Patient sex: F
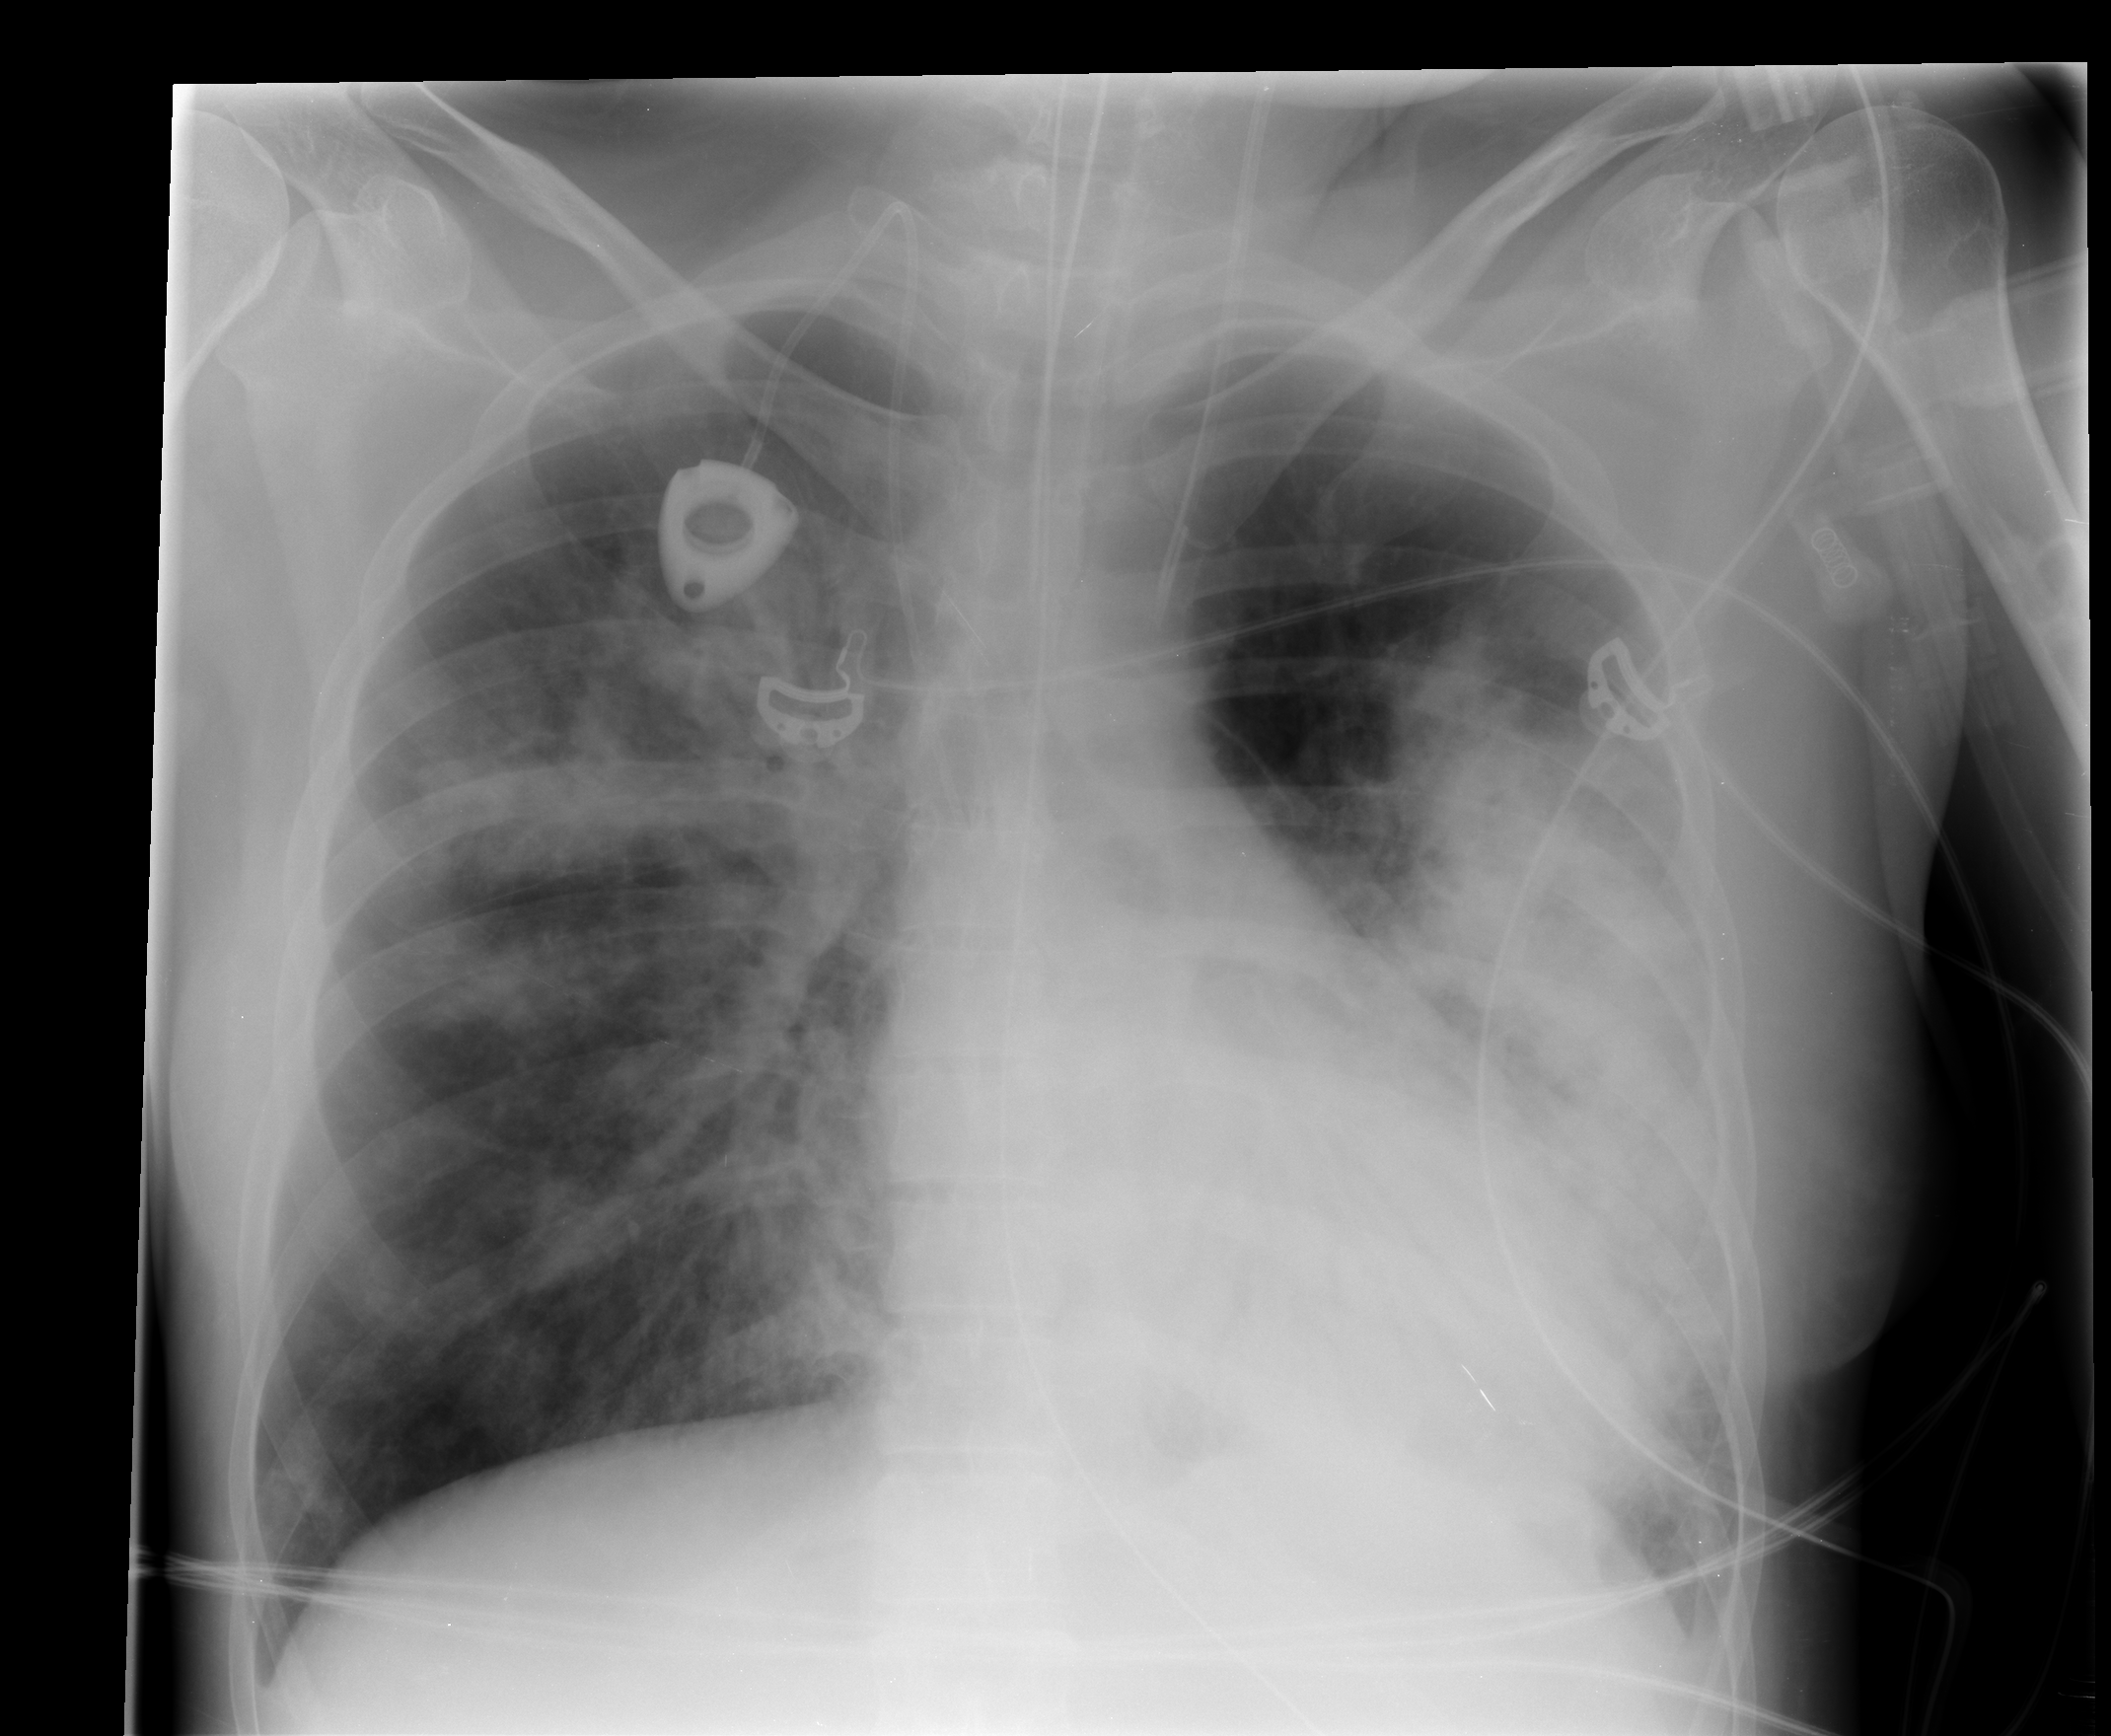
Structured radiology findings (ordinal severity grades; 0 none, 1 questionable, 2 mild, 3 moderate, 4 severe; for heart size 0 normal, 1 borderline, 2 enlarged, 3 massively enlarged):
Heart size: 1
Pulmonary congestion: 1
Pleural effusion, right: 0
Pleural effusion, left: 2
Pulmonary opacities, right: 3
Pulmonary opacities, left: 3
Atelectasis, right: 3
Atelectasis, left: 3